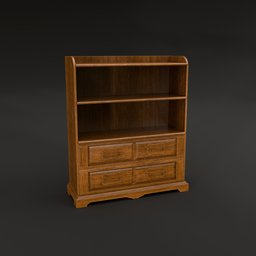
Label: furniture